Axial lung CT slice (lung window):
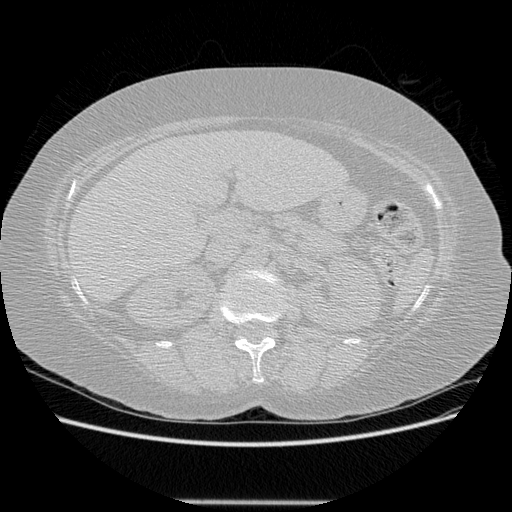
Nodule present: no